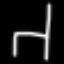
Label: chair